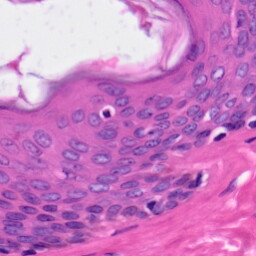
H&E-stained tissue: Skin